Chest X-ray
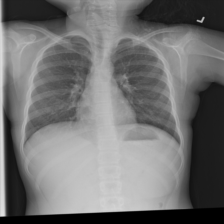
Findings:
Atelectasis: negative
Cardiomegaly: negative
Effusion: negative
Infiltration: negative
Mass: negative
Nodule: negative
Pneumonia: negative
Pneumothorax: negative
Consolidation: negative
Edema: negative
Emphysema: negative
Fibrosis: negative
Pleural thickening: negative
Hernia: negative